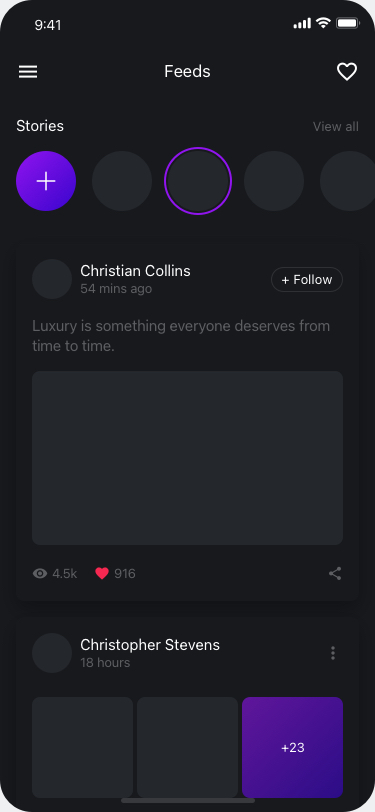
Text in this UI design:
+ Follow
4.5k
916
Luxury is something everyone deserves from time to time.
Christian Collins
54 mins ago
Stories
View all
+23
Christopher Stevens
18 hours
Feeds